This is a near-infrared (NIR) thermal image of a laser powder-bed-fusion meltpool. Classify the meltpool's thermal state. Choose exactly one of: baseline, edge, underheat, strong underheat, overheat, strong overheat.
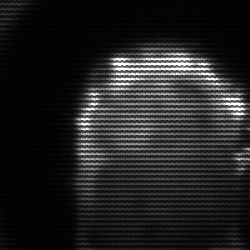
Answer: baseline